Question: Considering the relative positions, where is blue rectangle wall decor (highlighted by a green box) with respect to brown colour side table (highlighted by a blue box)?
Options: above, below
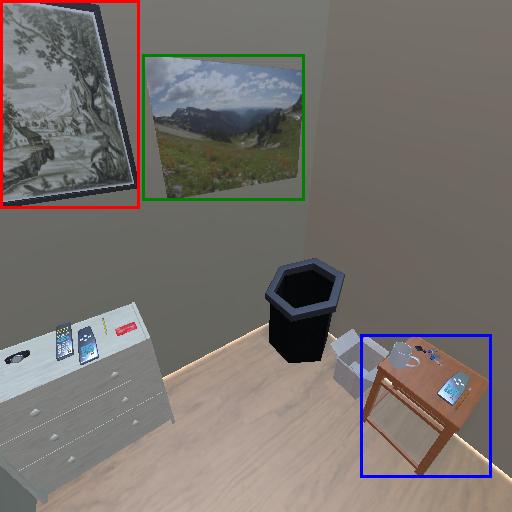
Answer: above